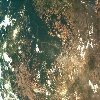
Label: land